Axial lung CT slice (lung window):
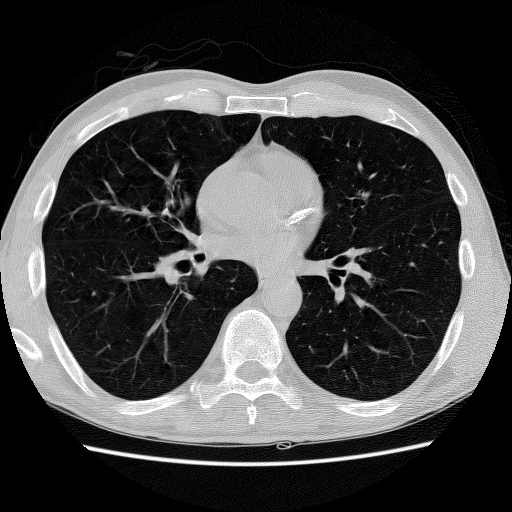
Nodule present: no